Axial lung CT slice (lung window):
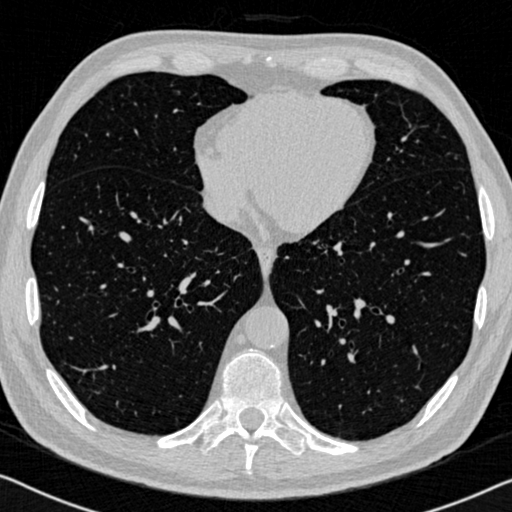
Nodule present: no